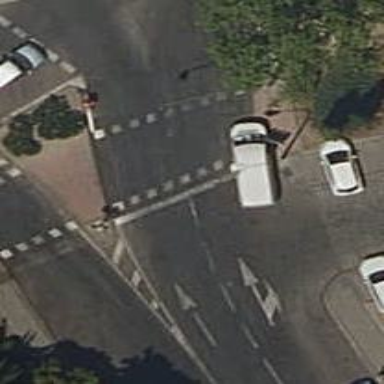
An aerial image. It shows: Road crossing with traffic signals.